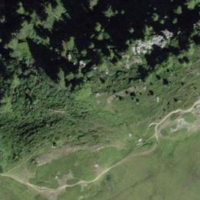
EUNIS habitat code: 44
Species observed at this site:
Marmota marmota
Rhododendron ferrugineum